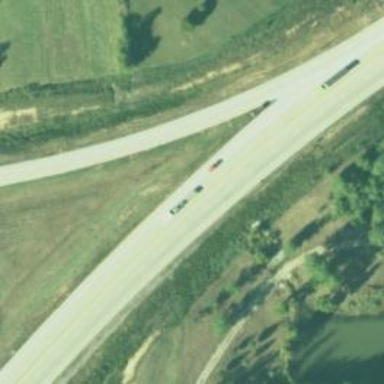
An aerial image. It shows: This image shows trunk highway that functions as expressway.